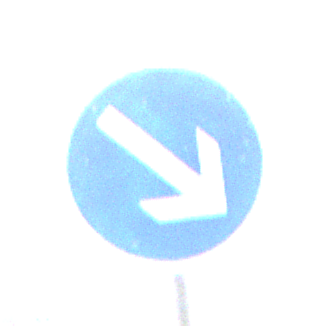
Verkehrszeichen: VorgeschriebeneVorbeifahrtRechts
Umgebung: Outdoor, Suburban
Tageszeit: Midday
Wetter: Overcast
Licht: Natural
Jahreszeit: NotSpecified
Kontrast: LowContrast